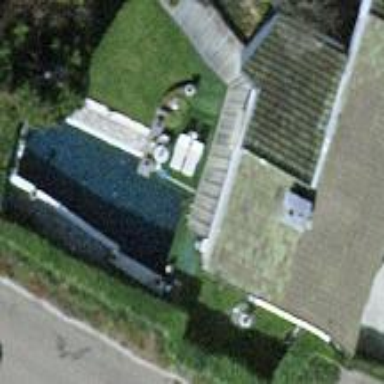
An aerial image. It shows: Swimming pool located in leisure land.